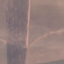
Land use / land cover class: AnnualCrop